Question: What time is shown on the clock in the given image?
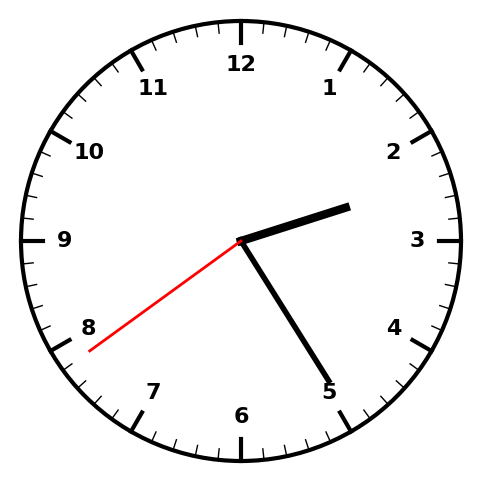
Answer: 02:24:39